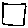
Label: square